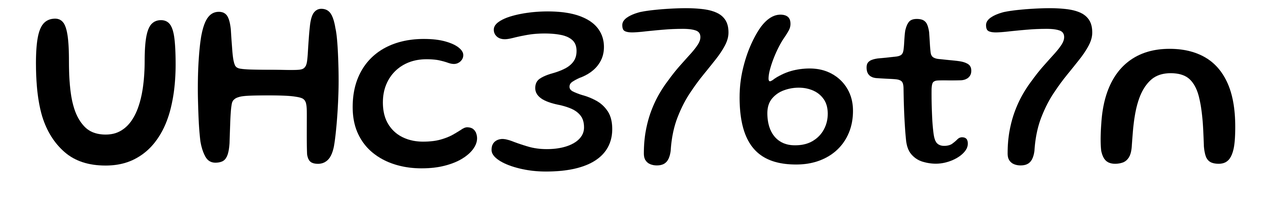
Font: Gluten_Regular